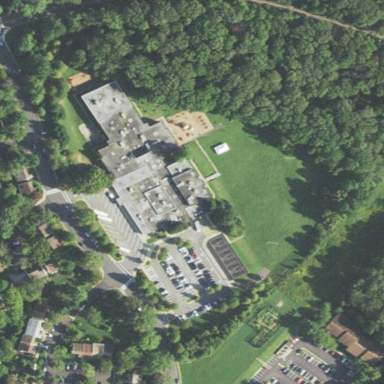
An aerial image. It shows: School.